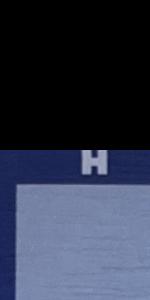
Label: Empty